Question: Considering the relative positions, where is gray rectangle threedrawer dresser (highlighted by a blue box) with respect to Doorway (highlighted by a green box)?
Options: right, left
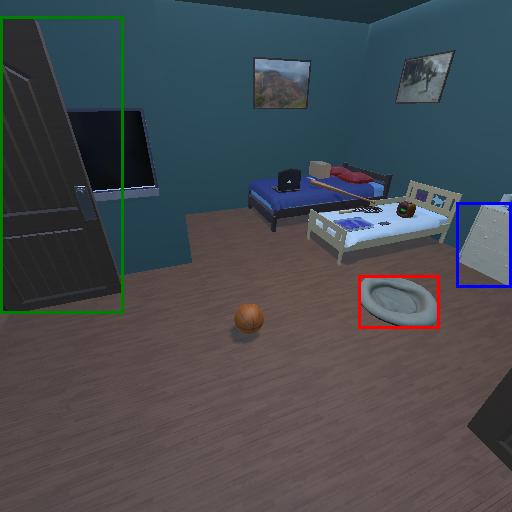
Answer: right